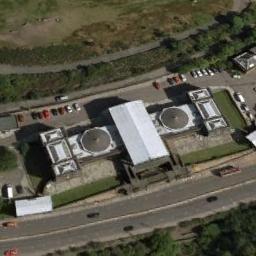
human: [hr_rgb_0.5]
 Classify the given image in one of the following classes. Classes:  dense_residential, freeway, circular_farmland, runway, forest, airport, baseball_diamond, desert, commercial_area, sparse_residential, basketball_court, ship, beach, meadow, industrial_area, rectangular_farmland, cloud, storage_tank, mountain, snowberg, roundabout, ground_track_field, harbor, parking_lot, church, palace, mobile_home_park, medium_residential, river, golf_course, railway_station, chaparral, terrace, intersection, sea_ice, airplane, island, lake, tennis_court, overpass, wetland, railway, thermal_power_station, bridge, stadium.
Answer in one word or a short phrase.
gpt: church